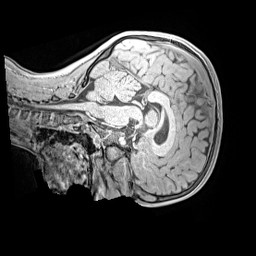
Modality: MP2RAGE
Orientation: sagittal
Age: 12
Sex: female
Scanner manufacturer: siemens
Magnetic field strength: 3 T
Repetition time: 4 s
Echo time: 0.00299 s